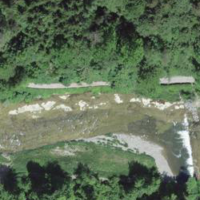
EUNIS habitat code: 15
Species observed at this site:
Lissotriton helveticus
Campanula trachelium